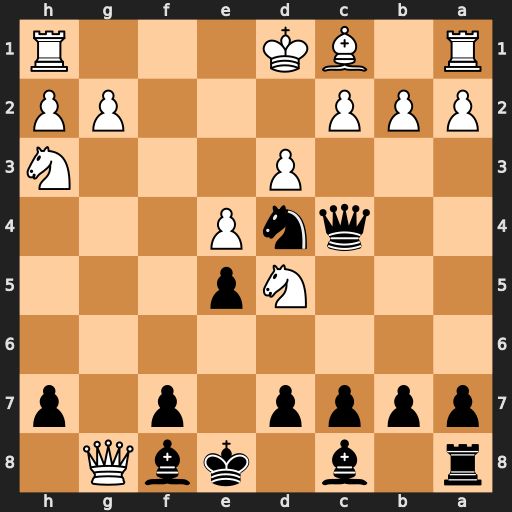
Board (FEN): r1b1kbQ1/pppp1p1p/8/3Np3/2qnP3/3P3N/PPP3PP/R1BK3R
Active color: b
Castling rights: q
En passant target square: -
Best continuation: Qxc2+ Ke1 Qe2#